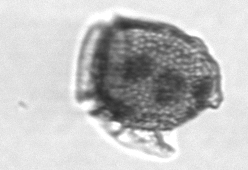
Label: Dinophysis_norvegica